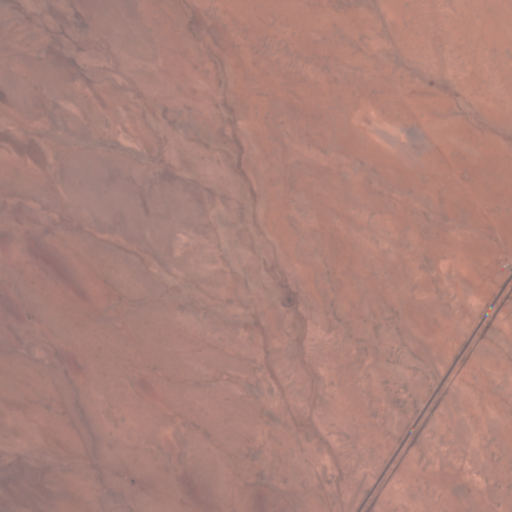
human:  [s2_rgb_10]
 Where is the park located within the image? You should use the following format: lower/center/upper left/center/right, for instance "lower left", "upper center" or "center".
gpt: There is no park in the image.